Group 1:
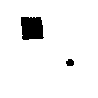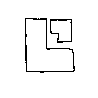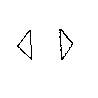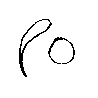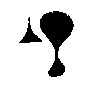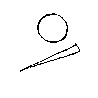
Group 2:
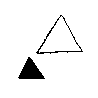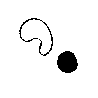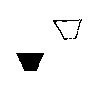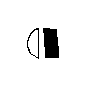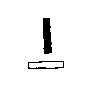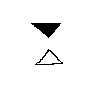
Rule separating the two groups: Similar textures vs. dissimilar textures.
Concepts: same, same_feature
Author: Douglas R. Hofstadter